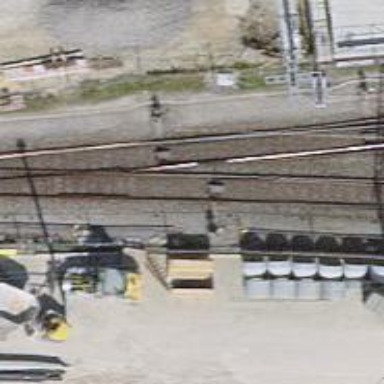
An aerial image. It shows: Railway switch.